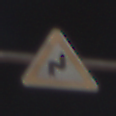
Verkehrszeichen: DoppelkurveRechts
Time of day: Night
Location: Outdoor (Urban)
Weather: PartlyCloudy
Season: NotSpecified
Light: Artificial